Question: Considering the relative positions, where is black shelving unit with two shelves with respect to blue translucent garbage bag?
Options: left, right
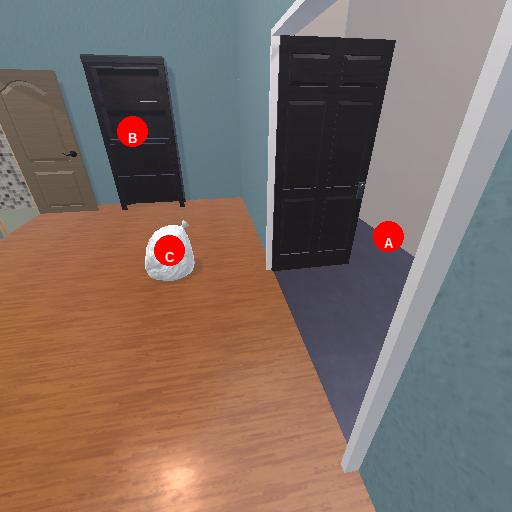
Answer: left